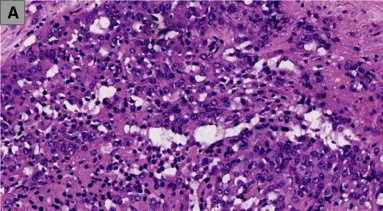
Pathological examination of renal biopsies: renal adenocarcinoma, ISUP grade IV.
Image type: pathology (h&e)